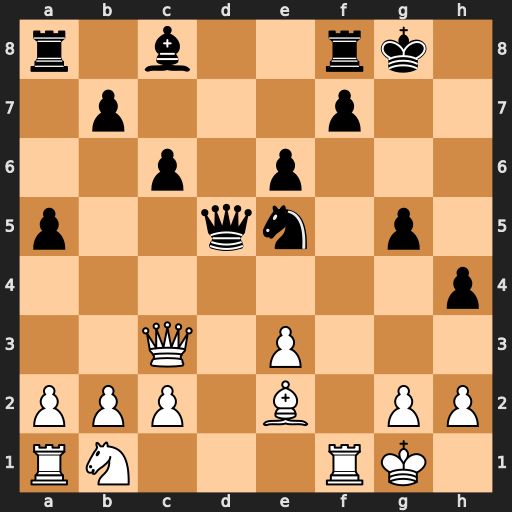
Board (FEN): r1b2rk1/1p3p2/2p1p3/p2qn1p1/7p/2Q1P3/PPP1B1PP/RN3RK1
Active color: w
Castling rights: -
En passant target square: -
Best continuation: Rd1 Qe4 Nd2 Qg6 Qxe5